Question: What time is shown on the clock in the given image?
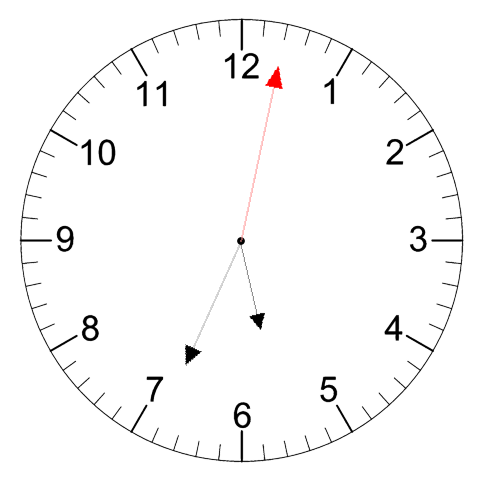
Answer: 05:34:02